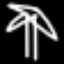
Label: palm tree